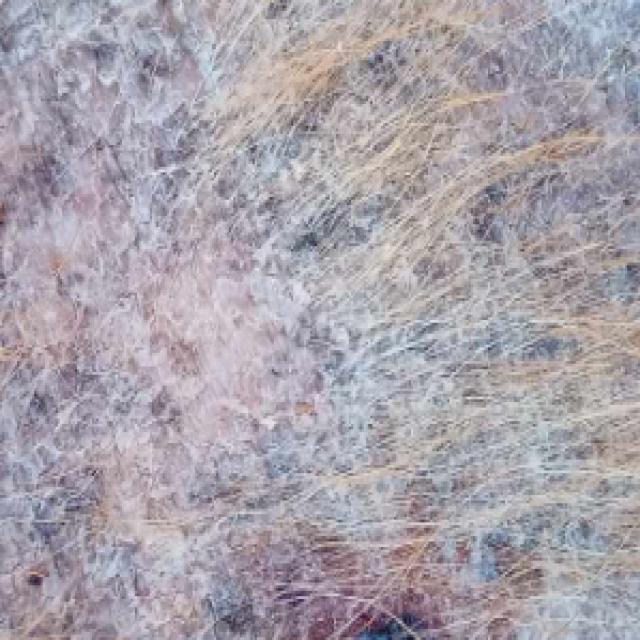
Canine demodicosis (Demodex mange) — caused by Demodex canis mites. Presents with alopecia, follicular papules, pustules, and comedones. Often localized on face and forelimbs.